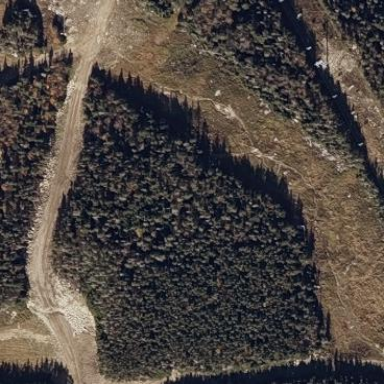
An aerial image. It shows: Coniferous forest area.